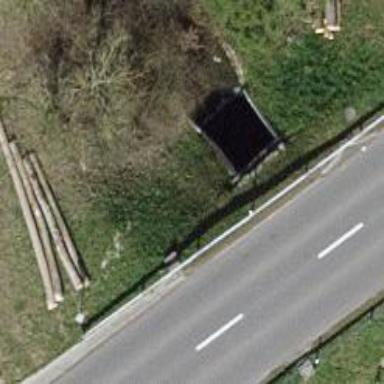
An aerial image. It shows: Culvert tunnel passing under river.